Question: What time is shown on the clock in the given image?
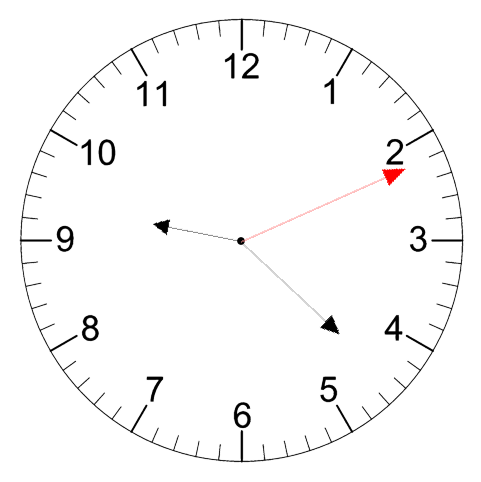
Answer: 09:22:11